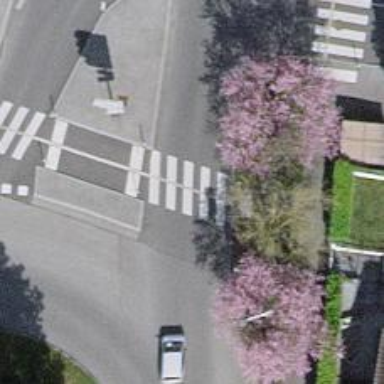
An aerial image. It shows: Zebra crossing with pedestrian island.